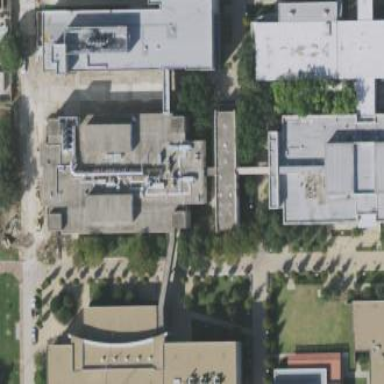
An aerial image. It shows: View of university building.